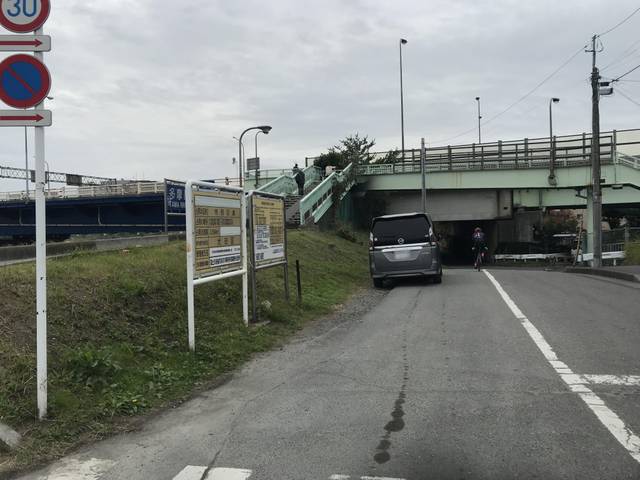
Region: Japan
Coordinates: 35.54, 139.71